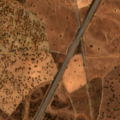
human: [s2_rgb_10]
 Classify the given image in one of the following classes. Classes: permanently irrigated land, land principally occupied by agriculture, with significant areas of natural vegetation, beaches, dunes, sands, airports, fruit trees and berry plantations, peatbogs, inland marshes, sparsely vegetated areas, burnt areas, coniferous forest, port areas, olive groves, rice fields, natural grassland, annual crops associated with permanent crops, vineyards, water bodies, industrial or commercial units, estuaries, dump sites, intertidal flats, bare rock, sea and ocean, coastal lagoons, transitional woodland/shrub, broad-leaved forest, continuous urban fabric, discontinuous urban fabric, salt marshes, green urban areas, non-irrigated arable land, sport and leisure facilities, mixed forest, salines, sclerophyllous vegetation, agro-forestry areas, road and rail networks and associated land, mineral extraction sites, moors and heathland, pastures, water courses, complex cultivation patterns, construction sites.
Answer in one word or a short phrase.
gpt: non-irrigated arable land, agro-forestry areas, transitional woodland/shrub